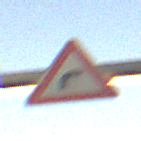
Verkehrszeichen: KurveRechts
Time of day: SunriseSunset
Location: Outdoor (Nature)
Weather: Clear
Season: NotSpecified
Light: Natural